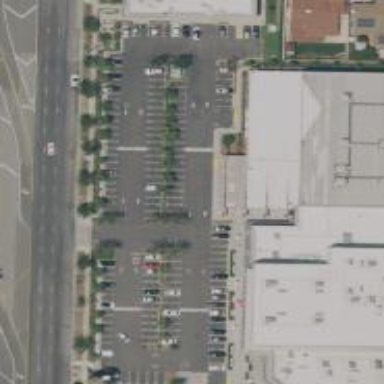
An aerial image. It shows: Retail building housing department store.